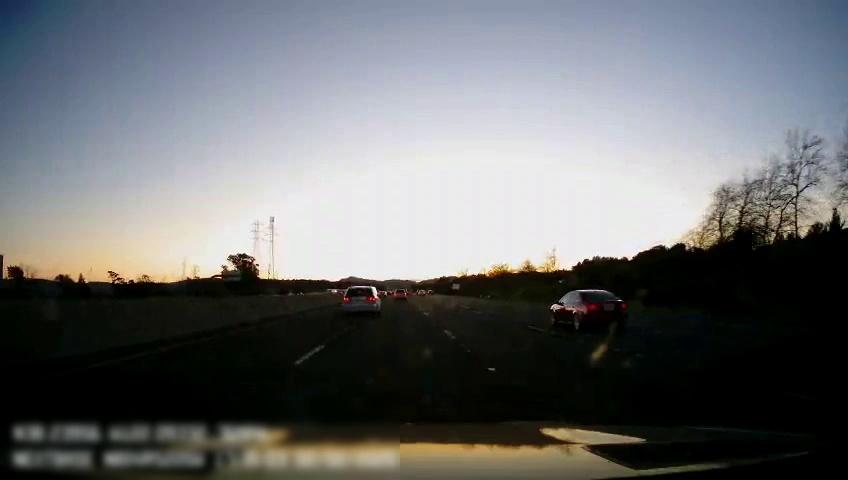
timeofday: Dusk/Dawn/Twilight
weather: Sunny
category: Drivable Space
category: Vehicles | Car
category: Vehicles | Car
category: Vehicles | SUV
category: Vehicles | Car
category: Lanes | Alternate Lane
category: Lanes | Current Lane
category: Lanes | Current Lane
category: Lanes | Alternate Lane
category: Lanes | Alternate Lane
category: Lanes | Alternate Lane